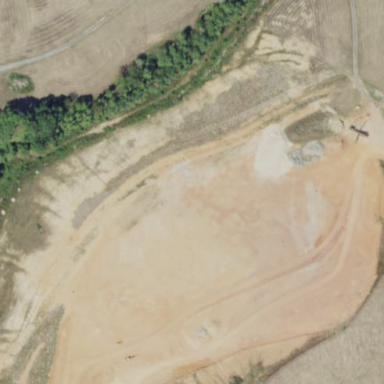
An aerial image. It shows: Sand quarry.